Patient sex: F
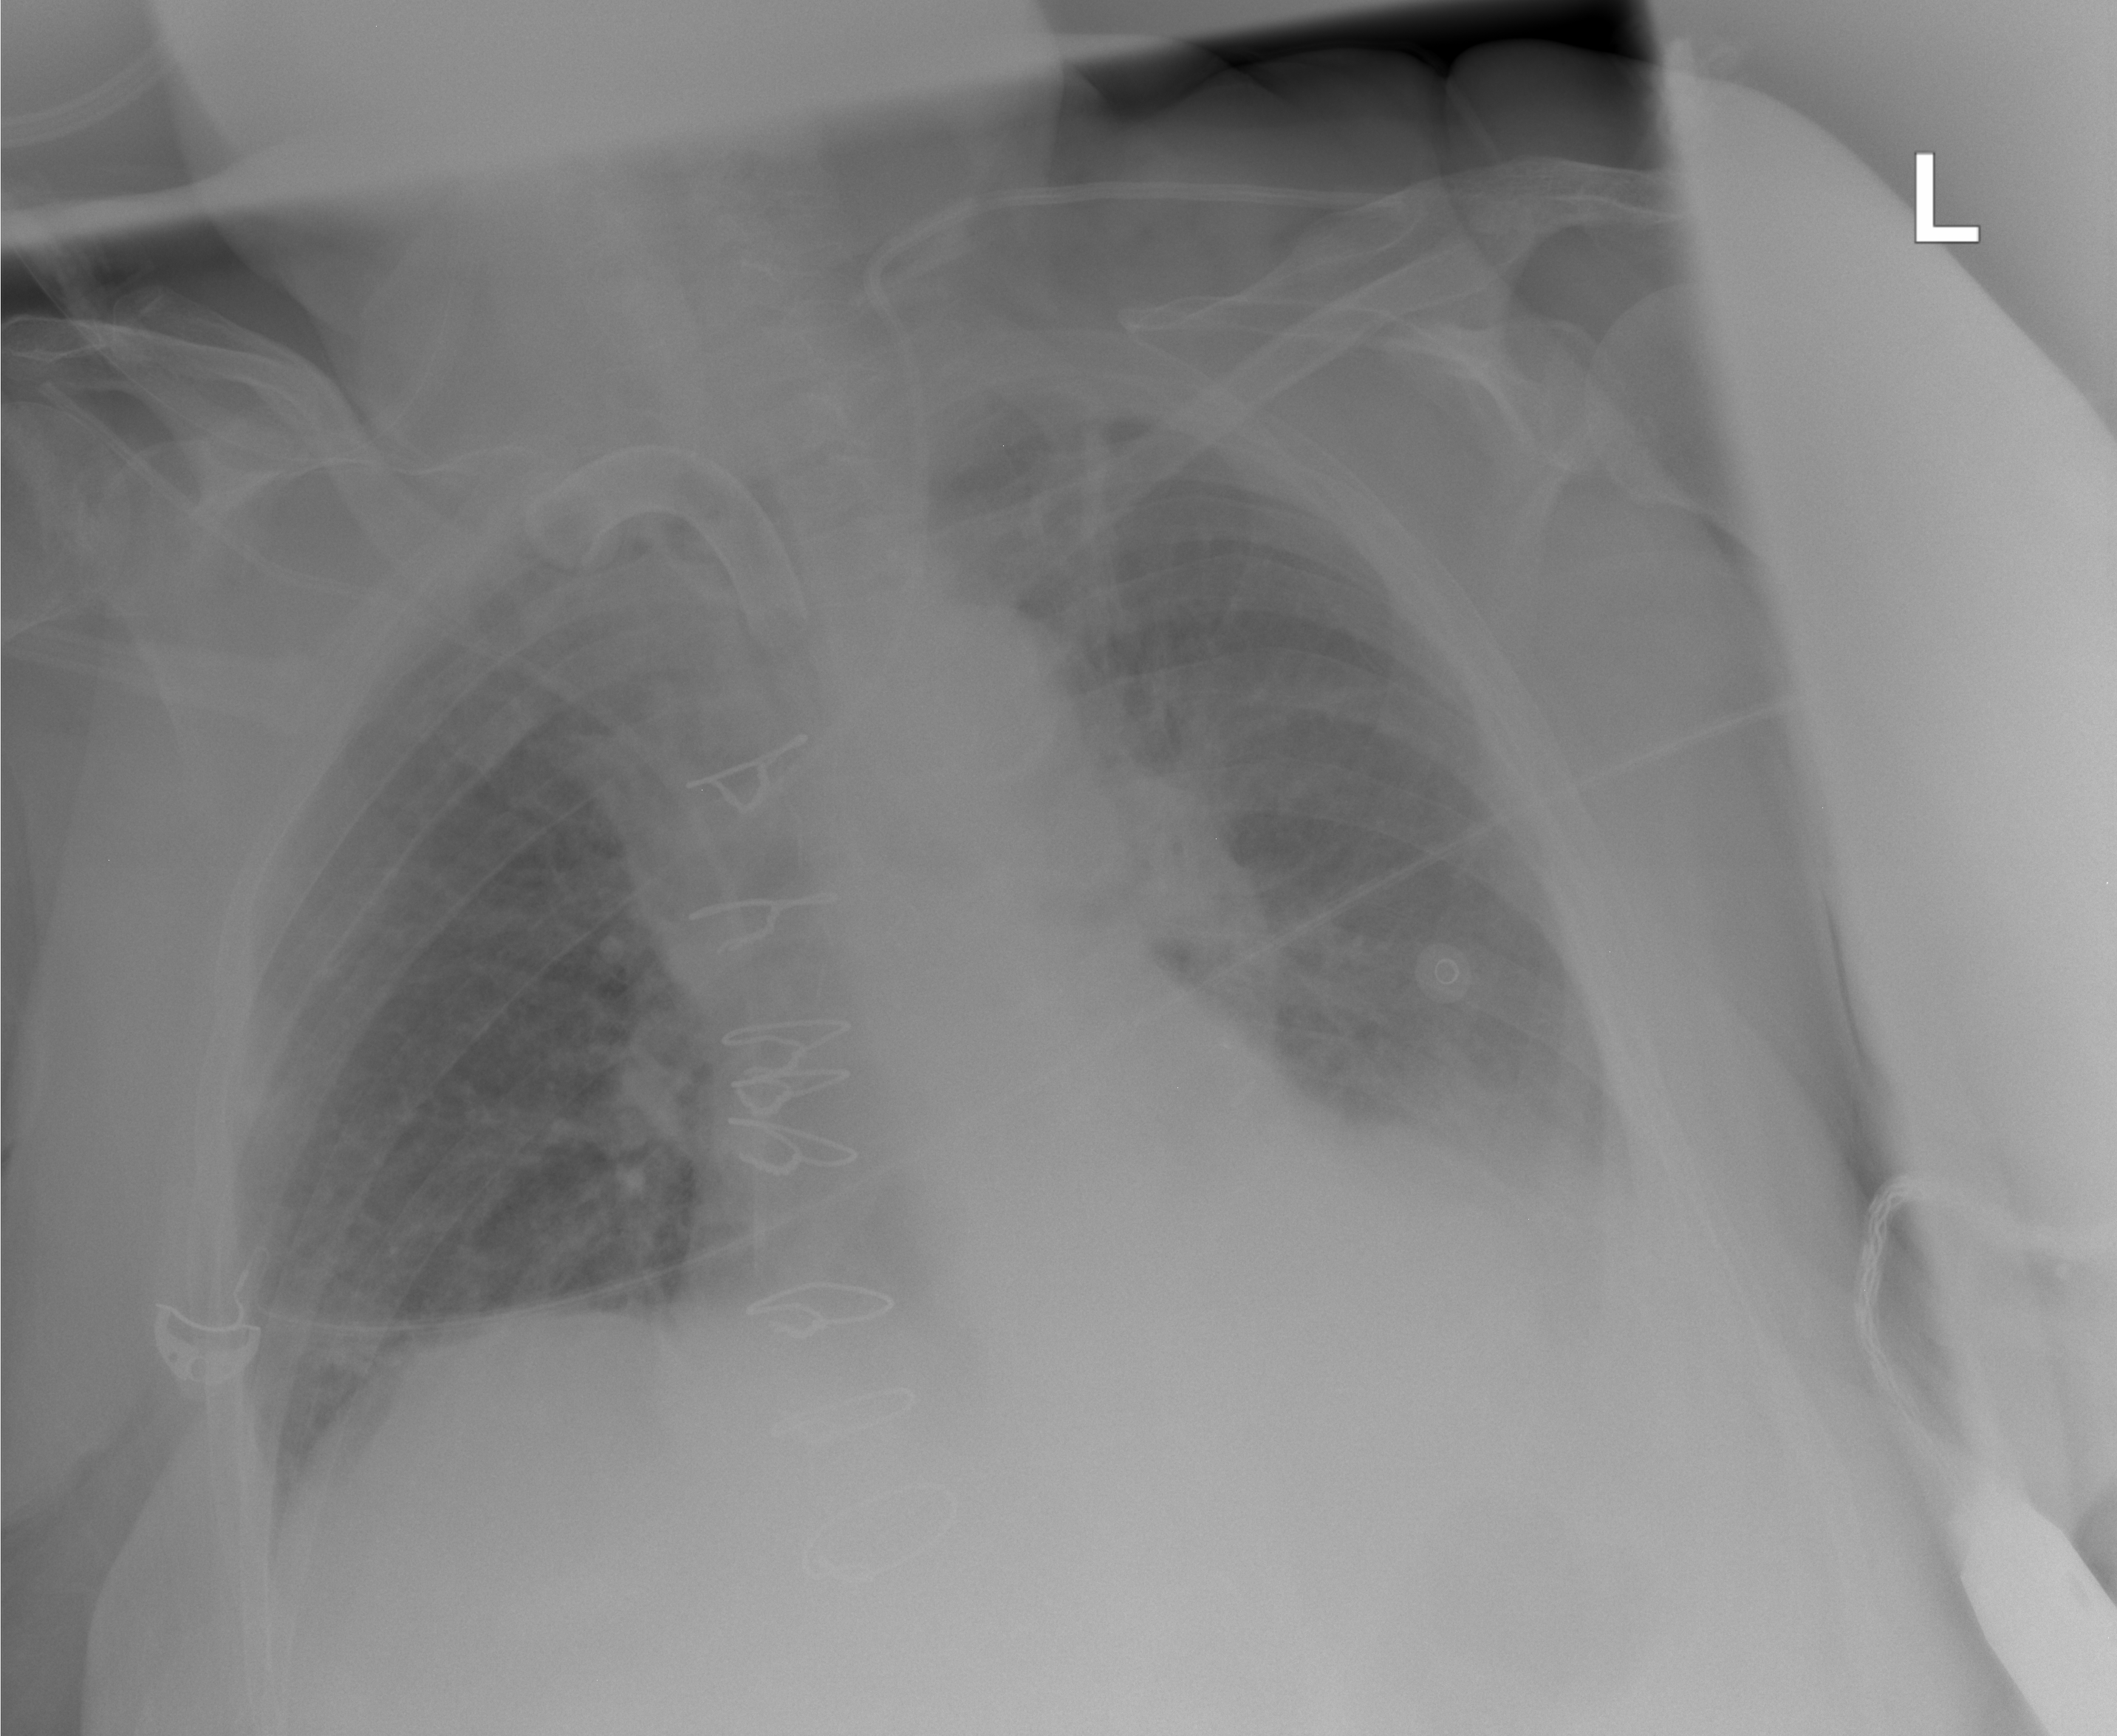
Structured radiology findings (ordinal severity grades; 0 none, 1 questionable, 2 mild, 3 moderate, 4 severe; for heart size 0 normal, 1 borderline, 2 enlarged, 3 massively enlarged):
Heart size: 1
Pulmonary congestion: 2
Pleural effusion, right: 0
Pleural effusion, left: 2
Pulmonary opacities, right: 0
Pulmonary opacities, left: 2
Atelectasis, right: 2
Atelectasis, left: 2